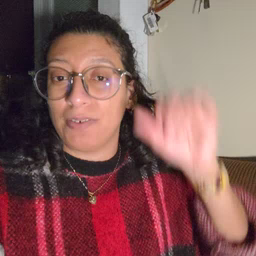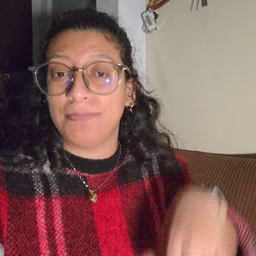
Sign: clown